Question: I'm trying to print square by using nested for loop. It is needed square to look like sequence numbers. Actually I didn't receive square. Please see attached file to understand my goal- red border.
'''
public class Day22022014 {
public static void main(String[] args){
Scanner in=new Scanner(System.in);
int n=in.nextInt();
for(int row=1; row<=n; row++){
System.out.printf("%d %n", row);
for(int col=row; col<2*n; col++){
System.out.printf("%d ", col);
}
}}}
'''

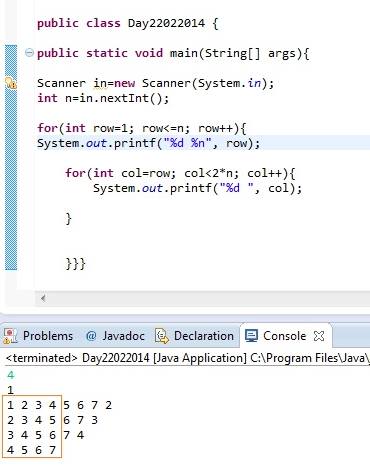
Answer: You have a few errors there. The first 'printf' is incorrectly outputting a number, you only need to make a new line, all numbers should be outputted inside the inner 'for'.
Secondly, the condition 'col < 2 * n' is wrong, you only want to go up to 'row + n - 1'.
I suggest you go through this and try to understand, how do the indices 'row' and 'col' change in each iteration.
'''
for(int row = 1; row <= n; row++){
for(int col = row; col <= (row + n - 1); col++){
System.out.printf("%d ", col);
}
System.out.println();
}
'''